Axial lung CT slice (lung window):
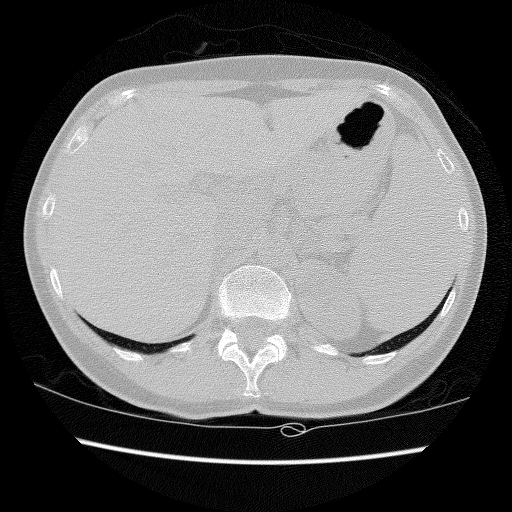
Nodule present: no